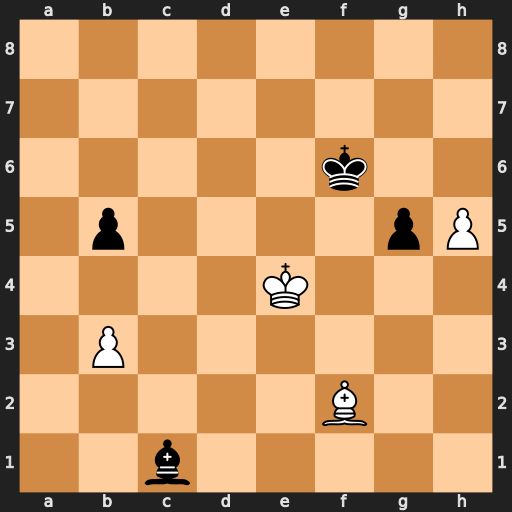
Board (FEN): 8/8/5k2/1p4pP/4K3/1P6/5B2/2b5
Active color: w
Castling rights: -
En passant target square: -
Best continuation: Bd4+ Kf7 Kf5